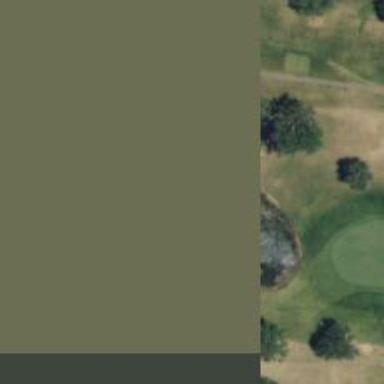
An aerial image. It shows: Water hazard on golf course.